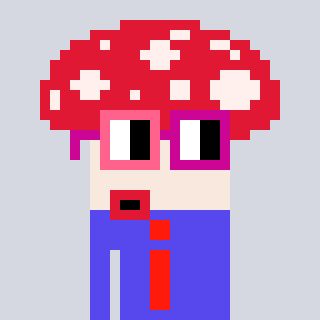
a pixel art character with square pink and red glasses, a mushroom-shaped head and a computerblue-colored body on a cool background